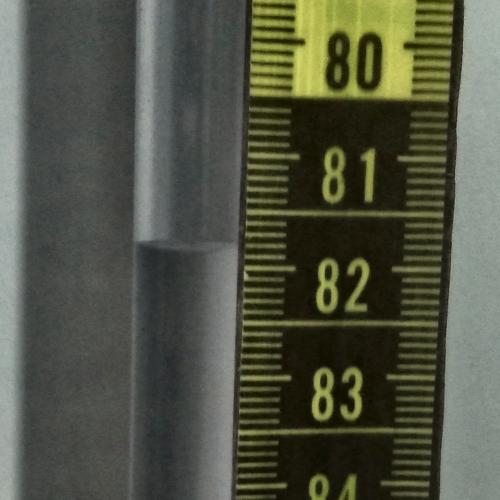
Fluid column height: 81.8 cm